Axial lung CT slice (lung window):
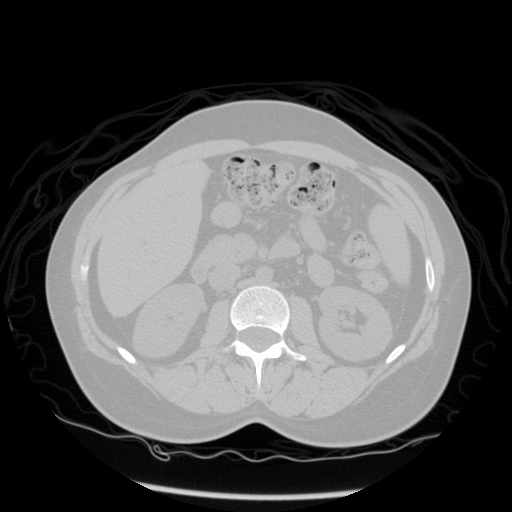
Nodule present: no